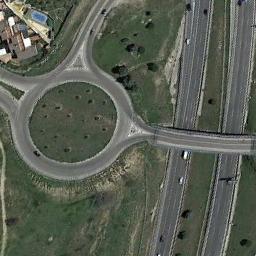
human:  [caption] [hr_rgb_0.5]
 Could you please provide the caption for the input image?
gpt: The roundabout is surrounded by grass .

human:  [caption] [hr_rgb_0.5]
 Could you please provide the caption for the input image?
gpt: The roundabout with three exits and entrances is in the lawn and one of the roads is over other two roads .

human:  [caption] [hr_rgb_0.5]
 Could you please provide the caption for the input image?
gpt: There are several moving vehicles on the road at the roundabout, There are several buildings and some trees and some lawns around the roundabout .

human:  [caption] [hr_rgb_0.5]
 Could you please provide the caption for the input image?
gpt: The roundabout is on the grass next to buildings .

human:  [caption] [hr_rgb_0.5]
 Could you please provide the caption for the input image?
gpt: There are green lawns around the roundabout .